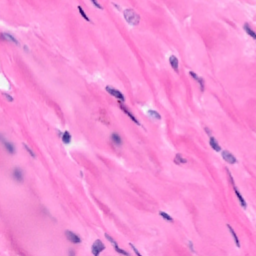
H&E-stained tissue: Breast